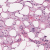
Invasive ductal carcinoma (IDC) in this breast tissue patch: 0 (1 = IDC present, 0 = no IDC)